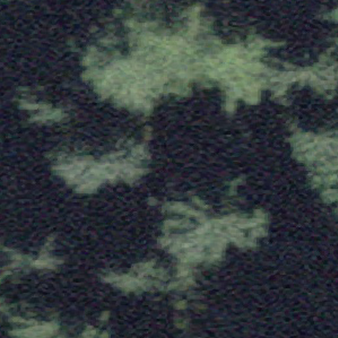
Label: other